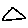
Label: triangle